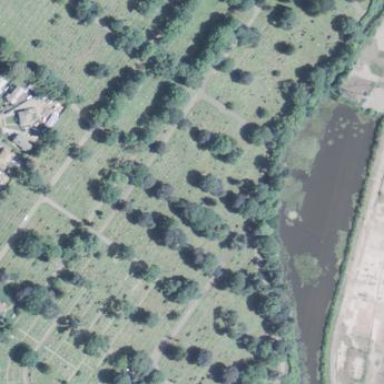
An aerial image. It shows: Cemetery.